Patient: sex M, age 61
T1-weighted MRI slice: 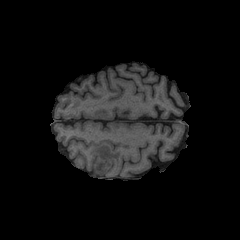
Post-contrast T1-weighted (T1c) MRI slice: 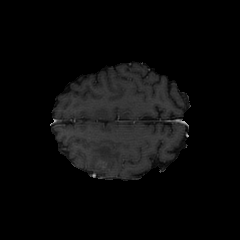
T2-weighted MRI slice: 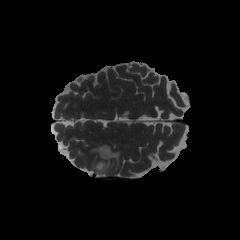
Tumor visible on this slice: yes
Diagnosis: Glioblastoma, IDH-wildtype
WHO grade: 4